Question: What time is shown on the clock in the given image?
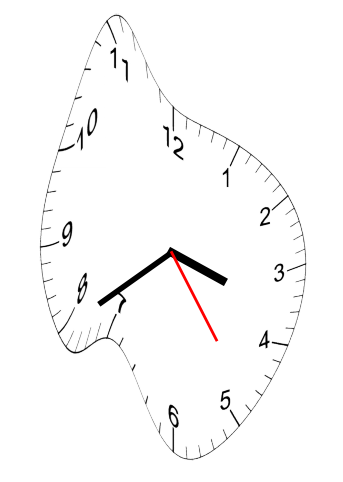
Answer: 03:39:24